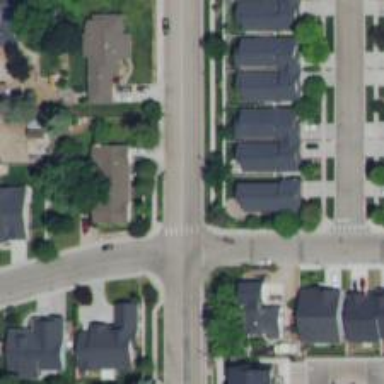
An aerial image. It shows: Unmarked road crossing.